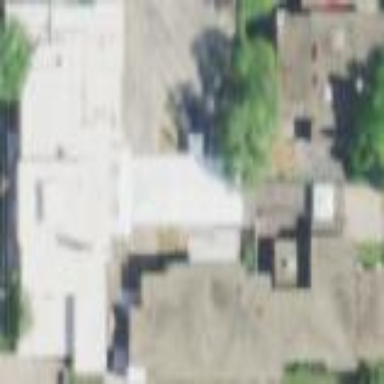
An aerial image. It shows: Community center building.